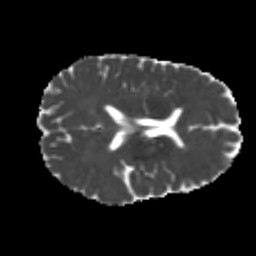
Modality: MD
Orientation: axial
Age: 26
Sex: male
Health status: healthy
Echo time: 0.074 s